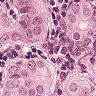
Metastatic tissue present: yes